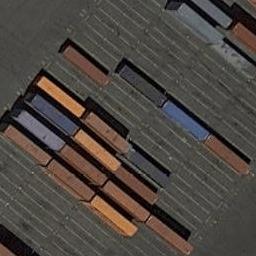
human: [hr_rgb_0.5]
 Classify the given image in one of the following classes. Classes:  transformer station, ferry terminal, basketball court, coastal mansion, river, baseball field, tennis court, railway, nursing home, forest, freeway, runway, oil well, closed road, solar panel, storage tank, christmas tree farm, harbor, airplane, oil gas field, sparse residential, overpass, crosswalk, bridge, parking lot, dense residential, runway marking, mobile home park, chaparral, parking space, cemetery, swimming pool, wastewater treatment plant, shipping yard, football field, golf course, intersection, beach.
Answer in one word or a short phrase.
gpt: shipping yard